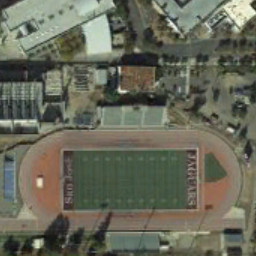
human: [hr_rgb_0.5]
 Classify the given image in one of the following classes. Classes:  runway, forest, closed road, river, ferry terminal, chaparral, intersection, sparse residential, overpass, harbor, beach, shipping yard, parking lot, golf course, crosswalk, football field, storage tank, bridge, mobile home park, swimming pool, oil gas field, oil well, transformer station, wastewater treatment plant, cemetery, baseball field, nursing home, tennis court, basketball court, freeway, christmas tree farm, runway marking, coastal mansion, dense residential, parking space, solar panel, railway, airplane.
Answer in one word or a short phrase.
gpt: football field